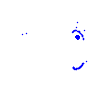
Particle: kaon